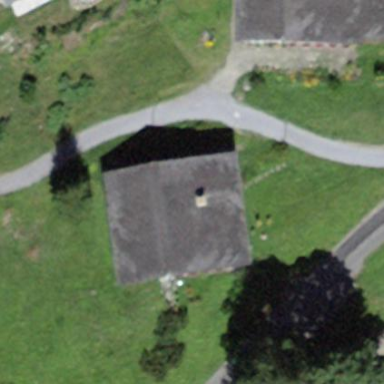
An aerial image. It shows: Detached building.